Brain MRI, t2w sequence, axial 2D slice.
Patient: age 18, sex F, weight 95 kg, height 1.95 m
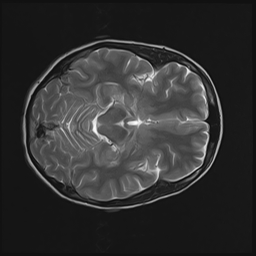